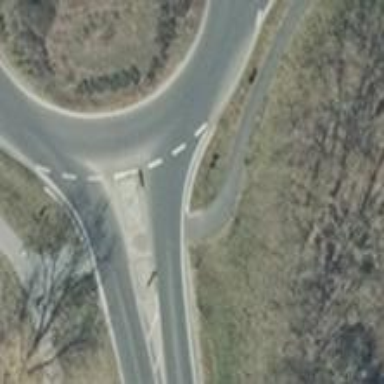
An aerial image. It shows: Asphalt road classified as primary highway.